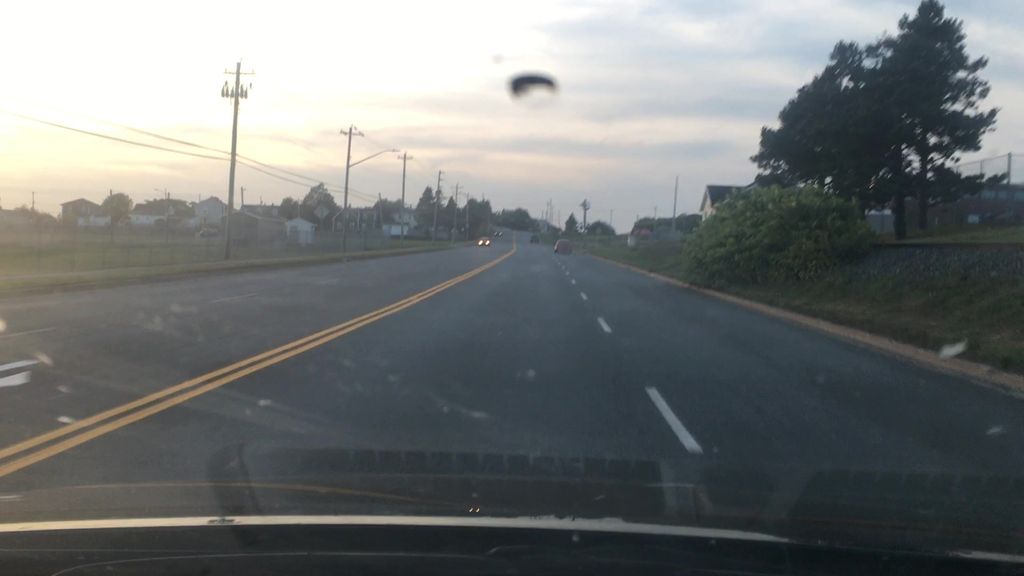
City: halifax